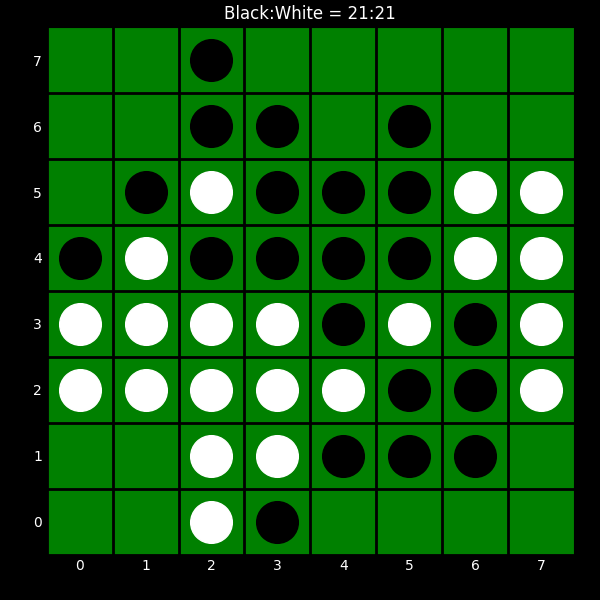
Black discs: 21
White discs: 21